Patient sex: M
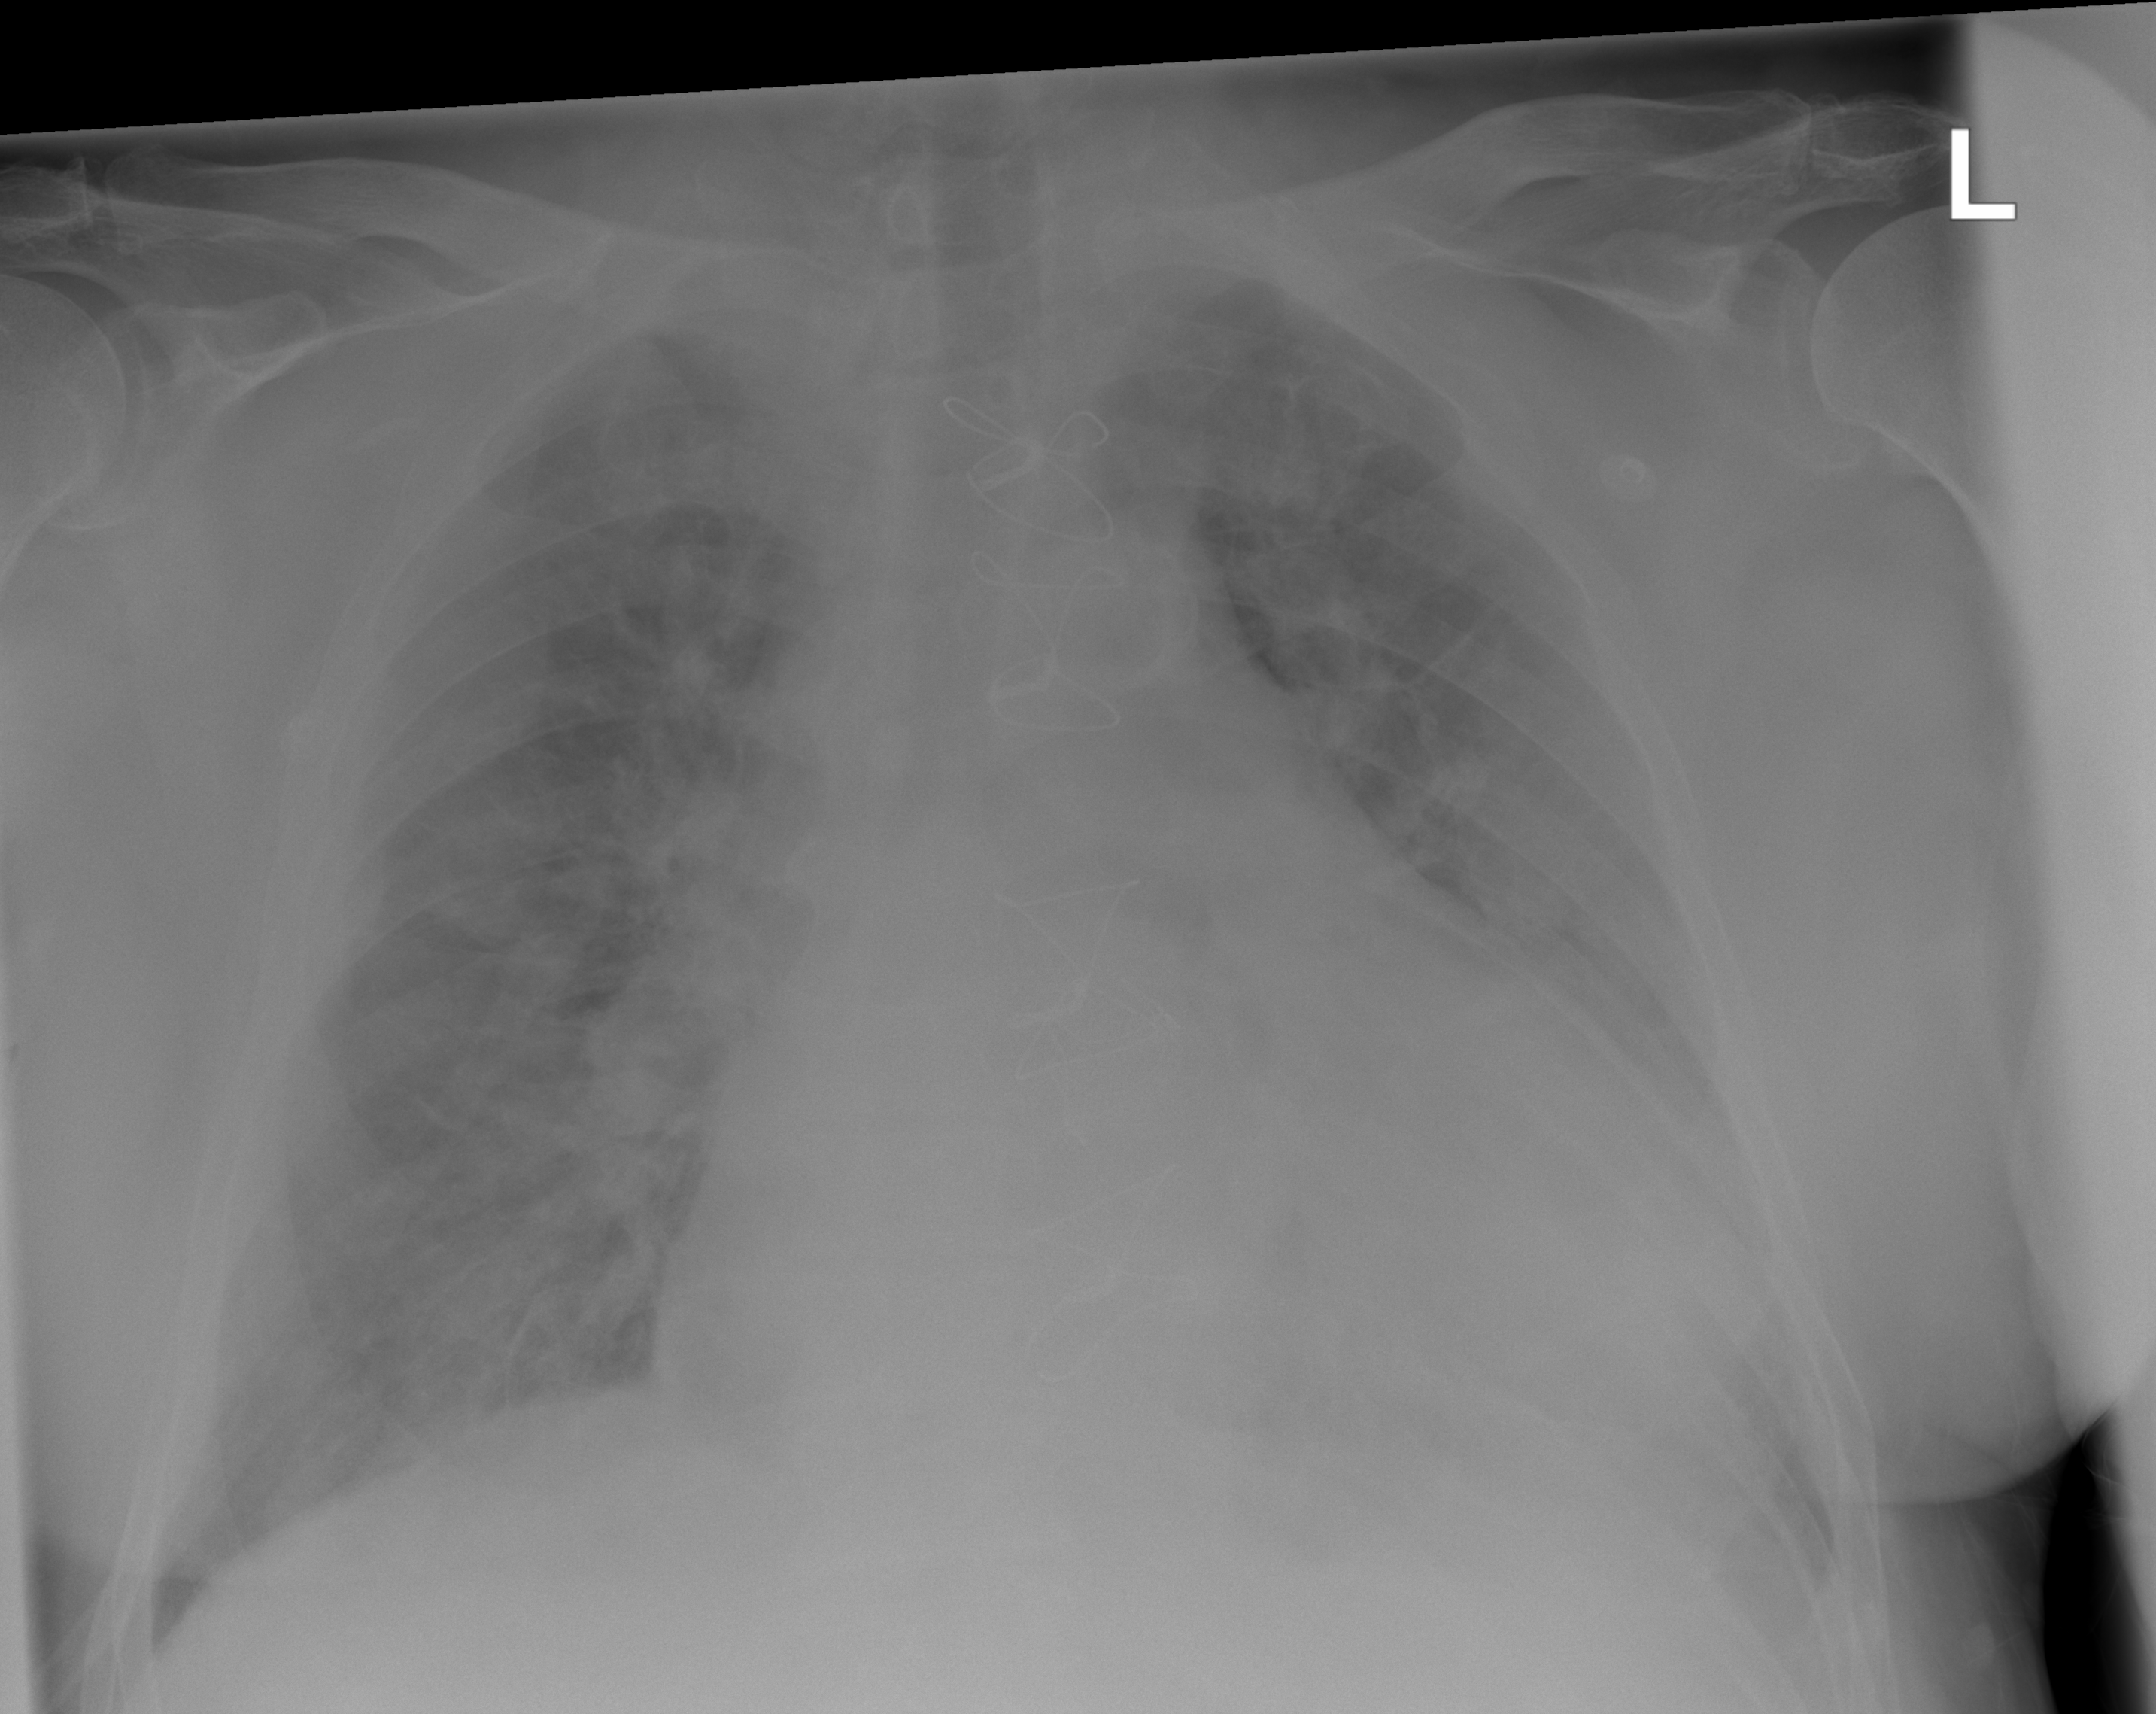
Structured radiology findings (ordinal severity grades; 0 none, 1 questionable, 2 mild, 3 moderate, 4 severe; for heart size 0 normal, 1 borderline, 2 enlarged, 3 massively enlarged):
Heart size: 3
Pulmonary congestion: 2
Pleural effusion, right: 0
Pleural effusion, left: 1
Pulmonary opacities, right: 1
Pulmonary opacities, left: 2
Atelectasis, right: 1
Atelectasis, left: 2